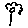
Label: flower